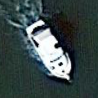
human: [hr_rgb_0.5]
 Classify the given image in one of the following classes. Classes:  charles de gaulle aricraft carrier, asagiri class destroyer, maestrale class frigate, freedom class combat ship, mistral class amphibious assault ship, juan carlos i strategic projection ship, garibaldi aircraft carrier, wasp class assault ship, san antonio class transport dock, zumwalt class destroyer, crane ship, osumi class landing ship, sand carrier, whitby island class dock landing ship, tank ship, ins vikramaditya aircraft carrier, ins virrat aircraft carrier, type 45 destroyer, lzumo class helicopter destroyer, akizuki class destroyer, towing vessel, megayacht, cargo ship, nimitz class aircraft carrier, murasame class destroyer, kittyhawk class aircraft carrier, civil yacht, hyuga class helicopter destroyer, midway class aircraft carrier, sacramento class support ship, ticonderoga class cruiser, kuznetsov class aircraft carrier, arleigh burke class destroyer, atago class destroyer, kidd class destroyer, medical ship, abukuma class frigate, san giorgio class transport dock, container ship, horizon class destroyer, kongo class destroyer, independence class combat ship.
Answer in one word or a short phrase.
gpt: Civil yacht